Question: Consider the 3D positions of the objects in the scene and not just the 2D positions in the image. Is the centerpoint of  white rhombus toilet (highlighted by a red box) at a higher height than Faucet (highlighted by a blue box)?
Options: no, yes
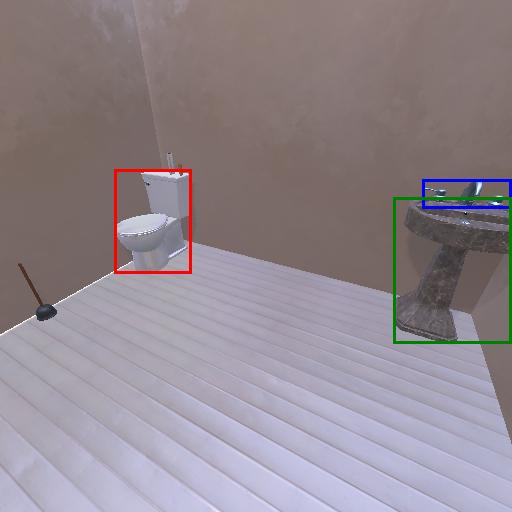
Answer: no